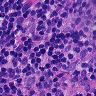
Metastatic tissue present: no